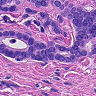
Metastatic tissue present: yes